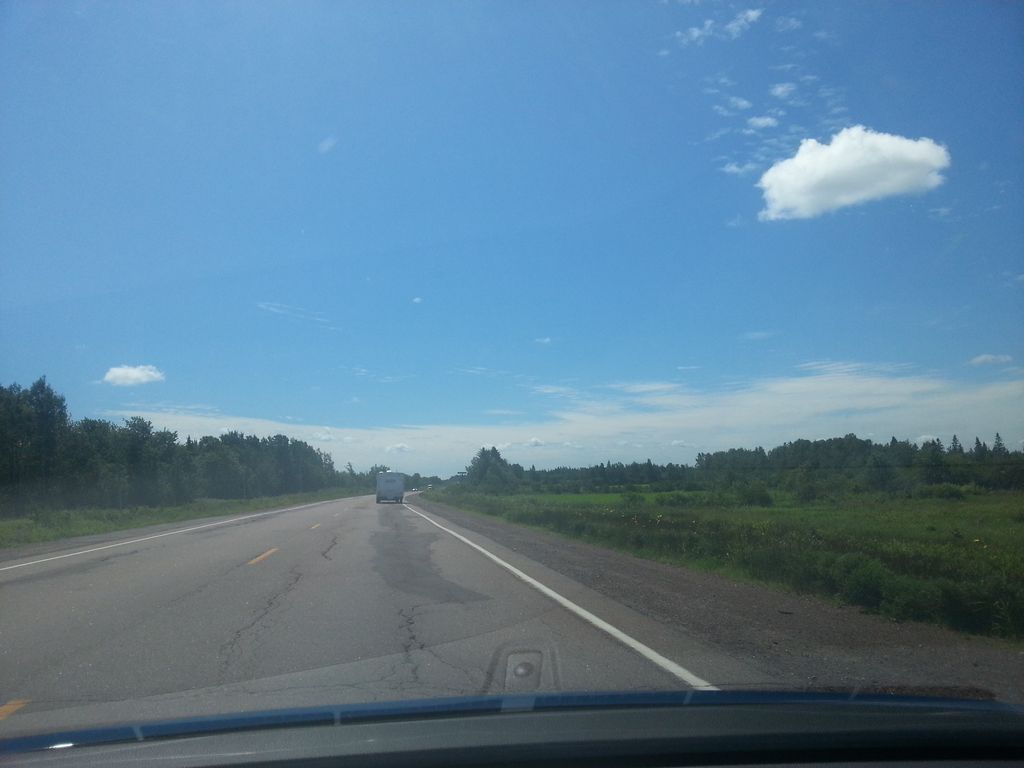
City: charlottetown